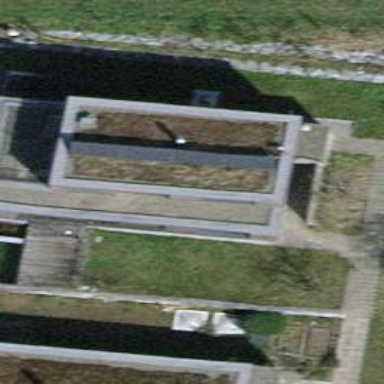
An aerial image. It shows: Detached building.